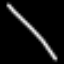
Label: line